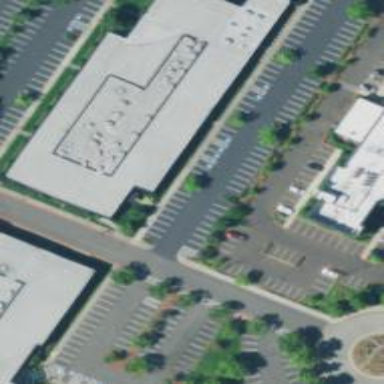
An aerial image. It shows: Parking space.